Interaction volume radius: 5 \u00c5
Interaction volume height: 10 \u00c5
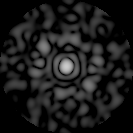
Disorder parameter: 0.8764